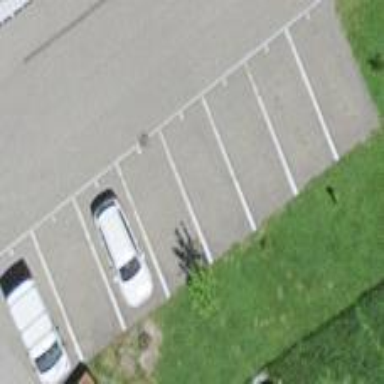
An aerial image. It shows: Parking area with surface.